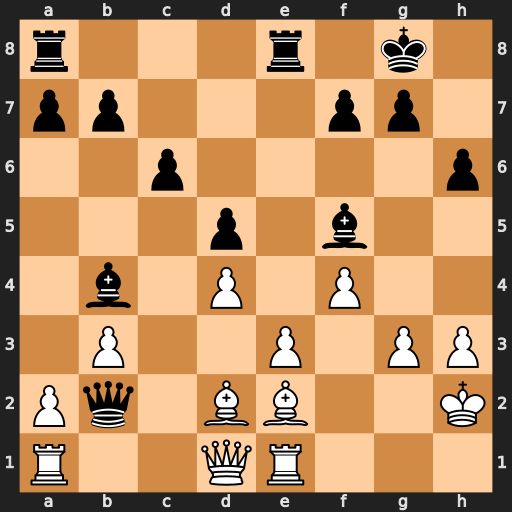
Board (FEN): r3r1k1/pp3pp1/2p4p/3p1b2/1b1P1P2/1P2P1PP/Pq1BB2K/R2QR3
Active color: w
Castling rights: -
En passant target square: -
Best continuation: Bxb4 Rxe3 Qd2 Rxe2+ Qxe2